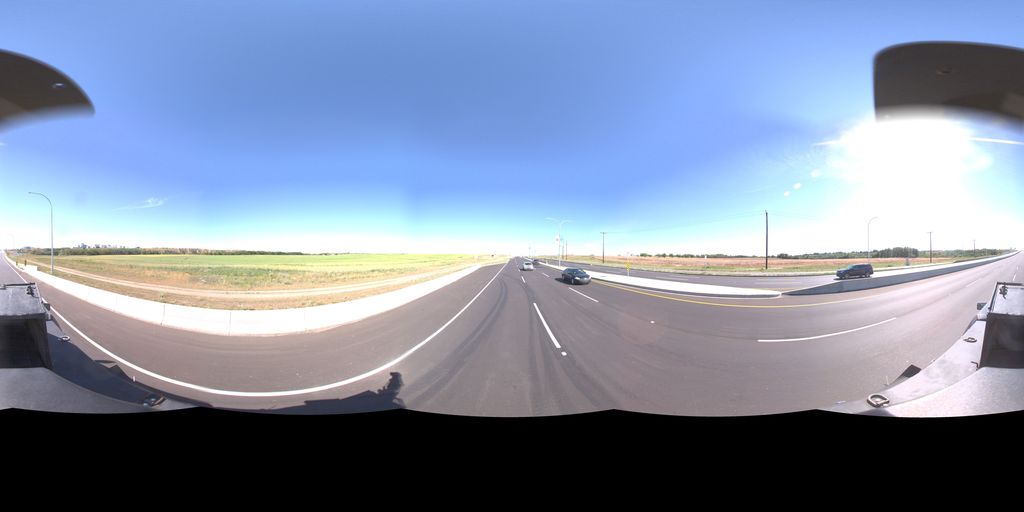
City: saskatoon